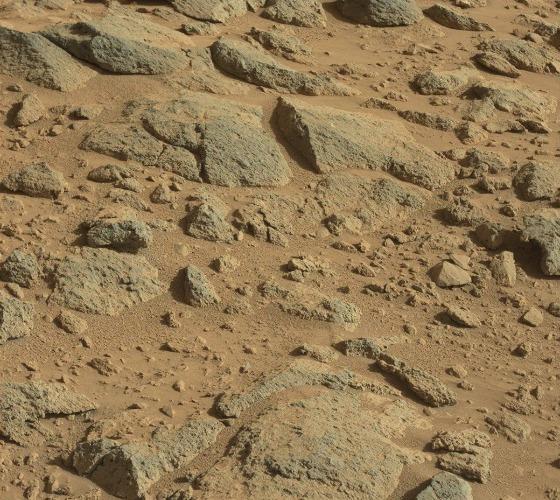
Terrain classes present: Bedrock, Gravel / Sand / Soil, Rock, Shadow